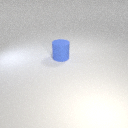
large blue rubber cylinder